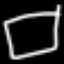
Label: square